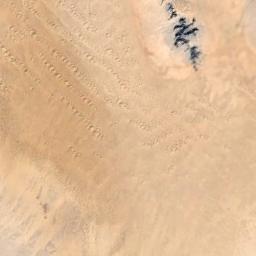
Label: desert